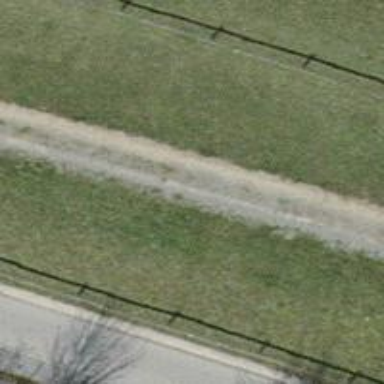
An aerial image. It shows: Unpaved service road used as parking aisle.